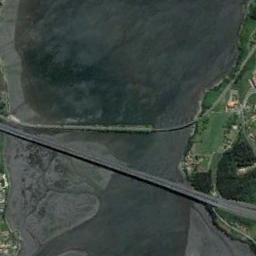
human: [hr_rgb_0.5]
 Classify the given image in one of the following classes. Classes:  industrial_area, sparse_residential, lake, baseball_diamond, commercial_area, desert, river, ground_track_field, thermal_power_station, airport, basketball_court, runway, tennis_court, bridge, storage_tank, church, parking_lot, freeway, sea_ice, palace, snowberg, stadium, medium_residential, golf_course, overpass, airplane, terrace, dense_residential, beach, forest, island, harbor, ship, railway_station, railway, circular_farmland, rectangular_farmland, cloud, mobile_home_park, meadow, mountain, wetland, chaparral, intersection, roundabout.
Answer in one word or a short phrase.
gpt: bridge